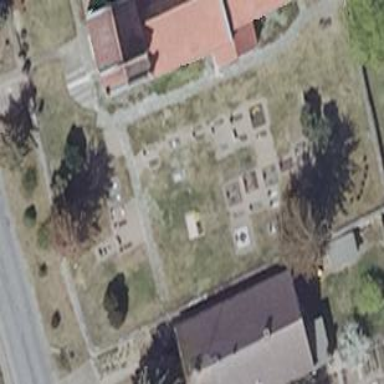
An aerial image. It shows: Graveyard.